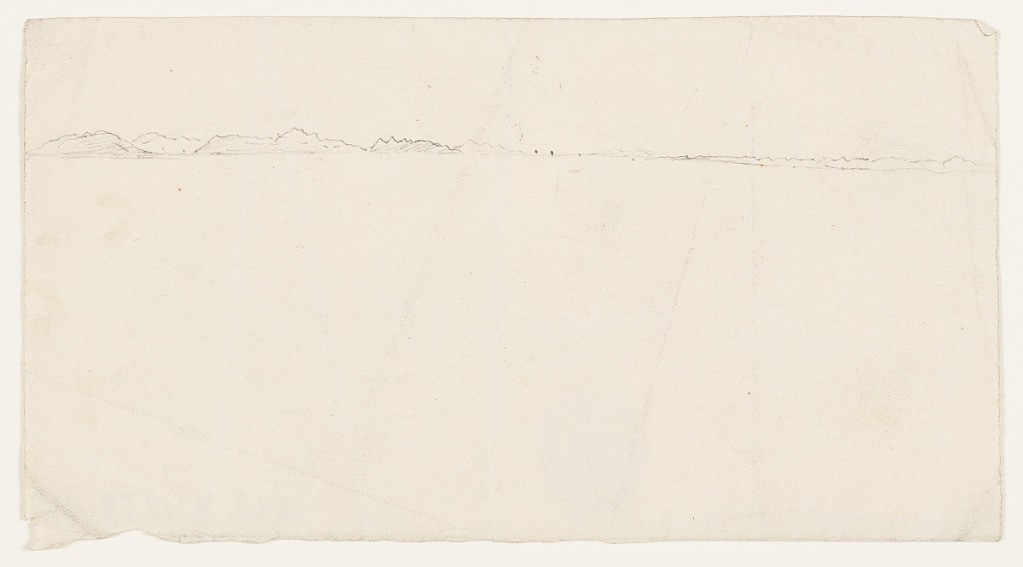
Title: Distant Coastline, Mexico
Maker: Frederic Edwin Church, American, 1826–1900
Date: probably 1890–93
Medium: Graphite on white wove paper
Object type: Drawing
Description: Landscape sketch showing a view of a distant, hilly coastline in Mexico from the sea. The water's featureless surface extends from the foreground into the background, where it encounters a dark and hilly coastline that creates a high horizon straight across the composition. Taller group of hills at left.